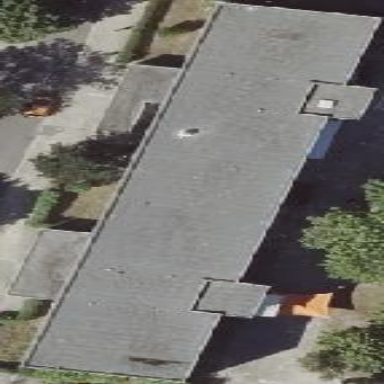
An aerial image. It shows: Flat-roofed kindergarten building.